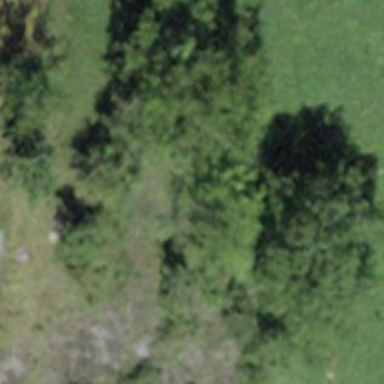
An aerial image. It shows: Broadleaved woodland area.